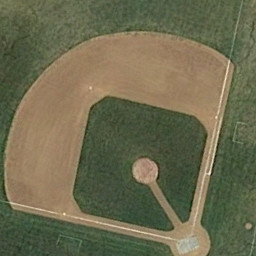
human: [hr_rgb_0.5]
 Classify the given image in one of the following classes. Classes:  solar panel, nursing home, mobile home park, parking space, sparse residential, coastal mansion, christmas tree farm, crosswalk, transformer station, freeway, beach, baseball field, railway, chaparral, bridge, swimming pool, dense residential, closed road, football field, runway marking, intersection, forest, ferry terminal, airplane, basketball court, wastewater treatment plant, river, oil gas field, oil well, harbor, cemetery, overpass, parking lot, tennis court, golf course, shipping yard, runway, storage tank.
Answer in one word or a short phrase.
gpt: baseball field